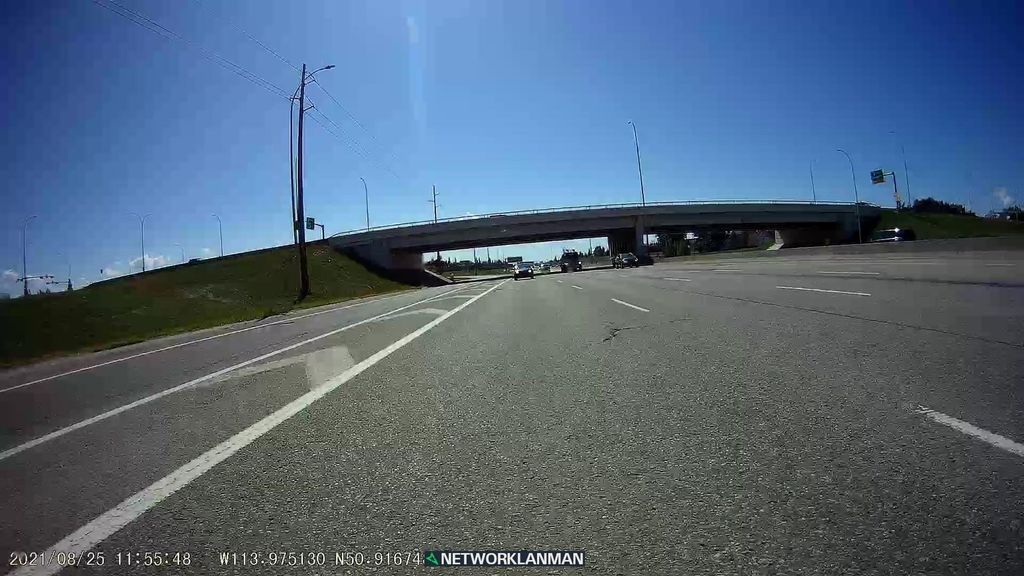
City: calgary